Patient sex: F
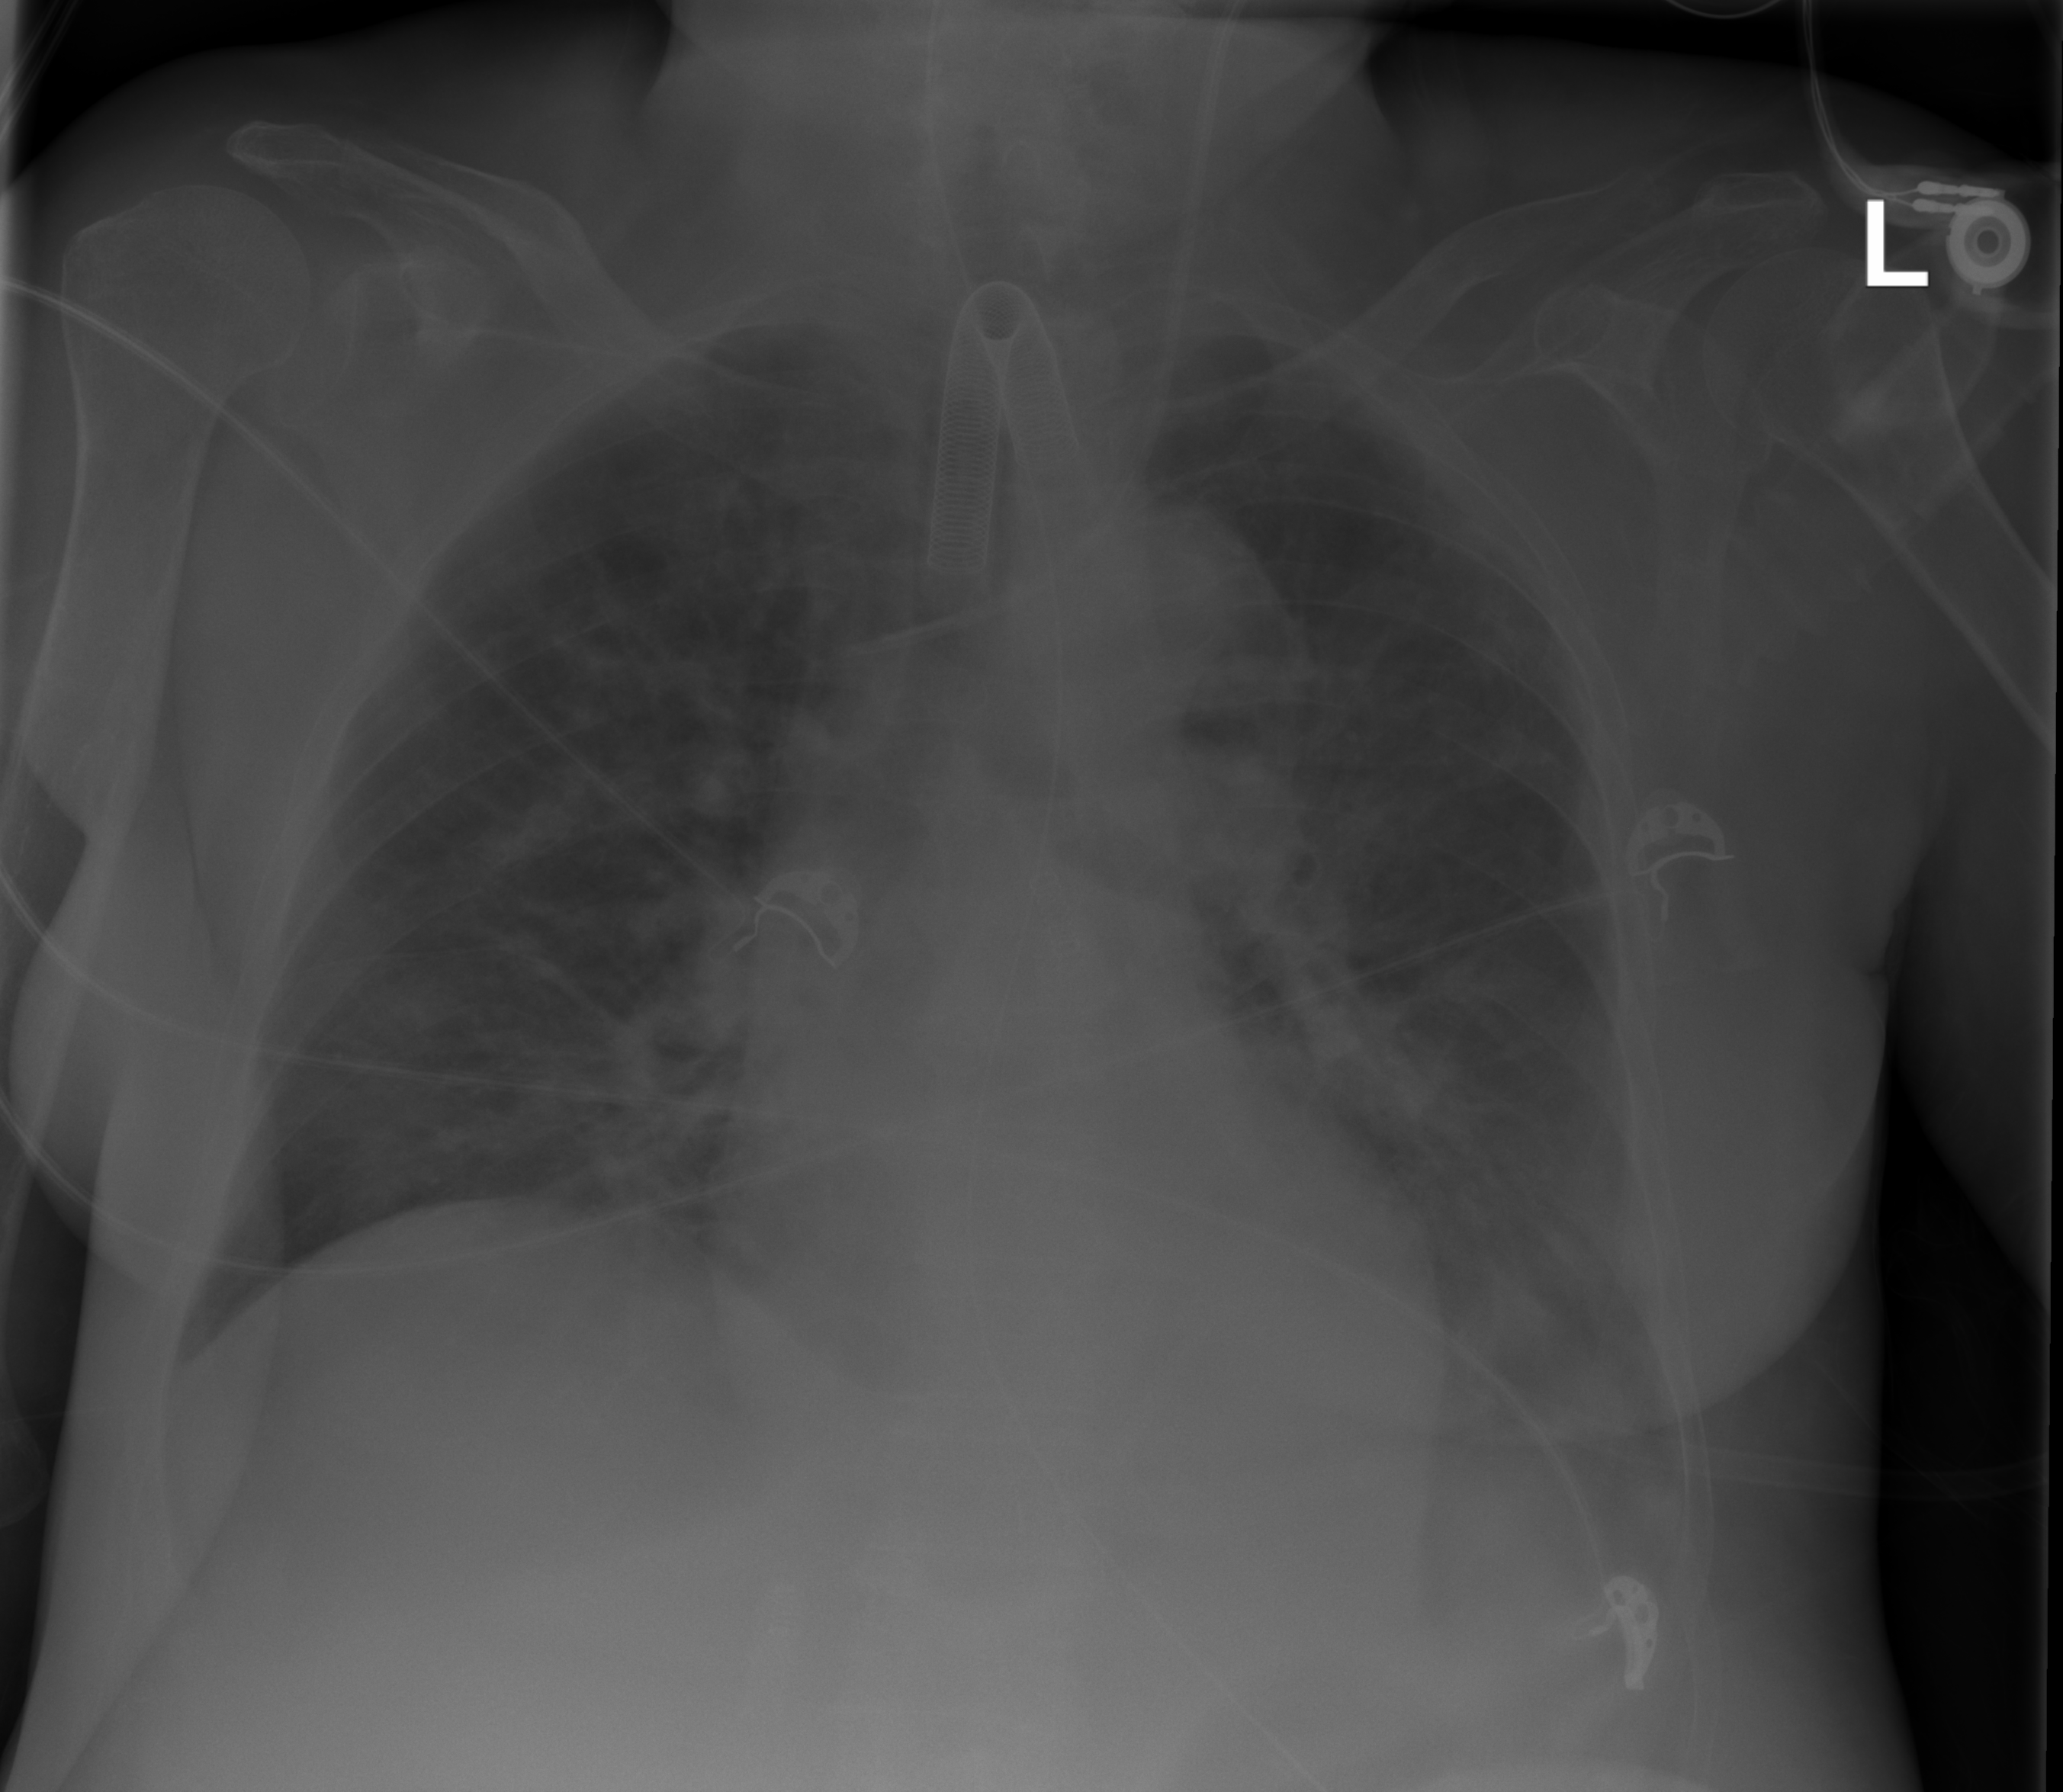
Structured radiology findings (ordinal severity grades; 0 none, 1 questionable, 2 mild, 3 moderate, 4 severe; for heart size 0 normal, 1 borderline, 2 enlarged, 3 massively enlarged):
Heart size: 1
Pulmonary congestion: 2
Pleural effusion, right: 0
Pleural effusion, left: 2
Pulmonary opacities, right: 2
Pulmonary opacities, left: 2
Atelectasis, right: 0
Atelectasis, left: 2